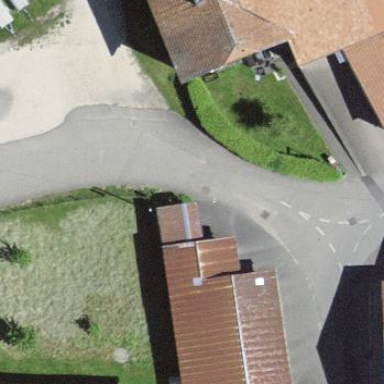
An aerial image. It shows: Garage.